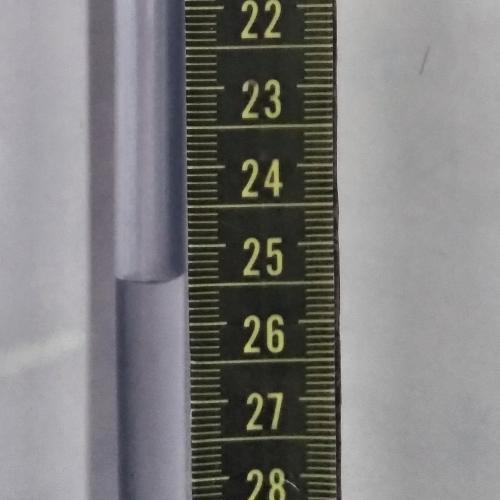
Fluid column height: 25.4 cm